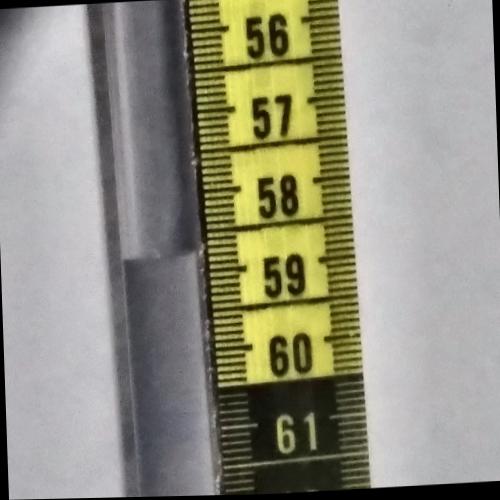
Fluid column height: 58.8 cm